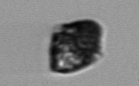
Label: Kryptoperidinium_triquetrum